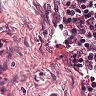
Metastatic tissue present: no